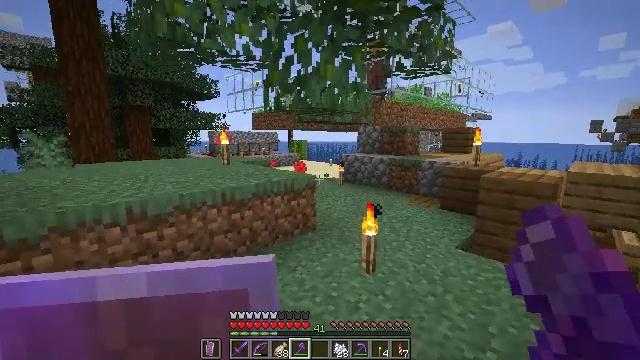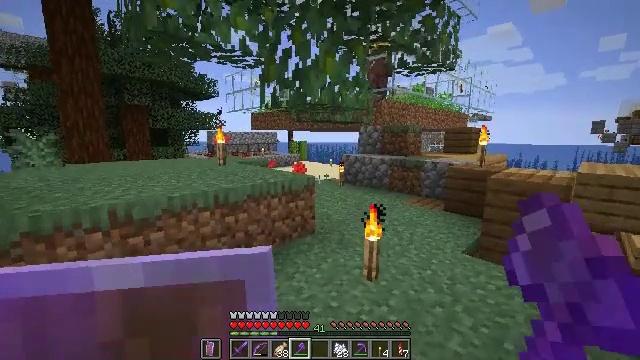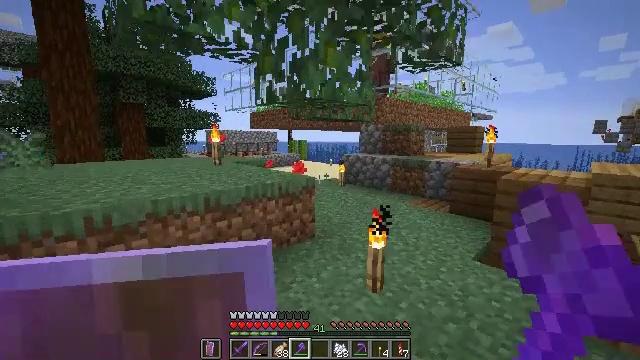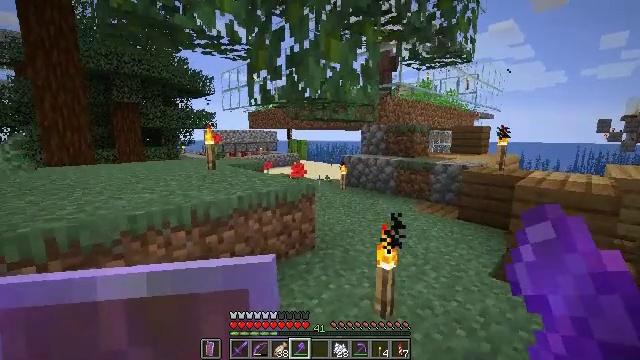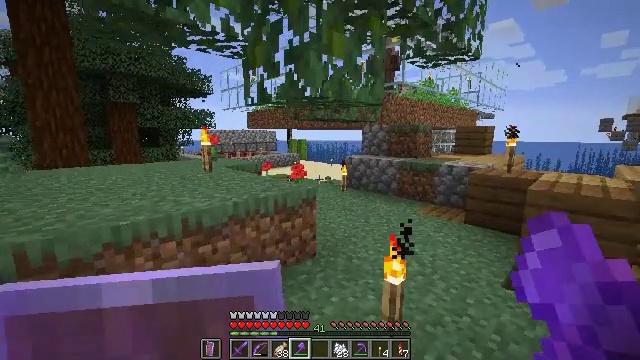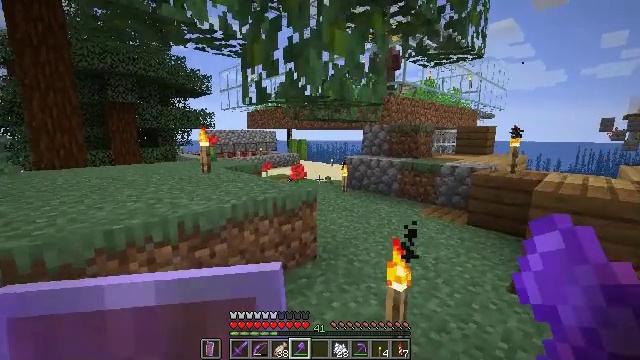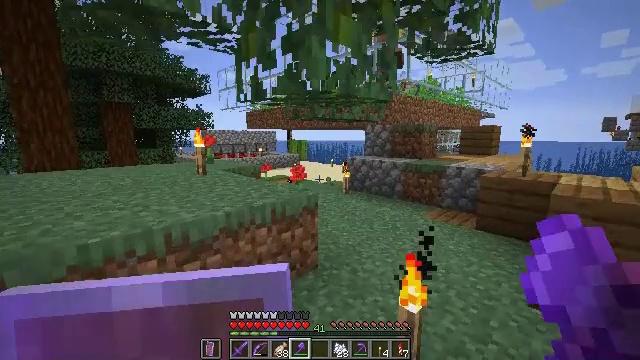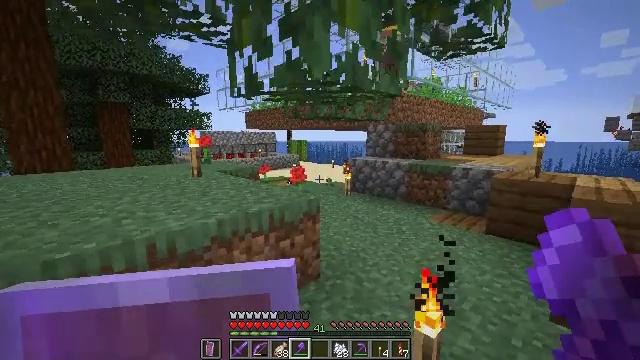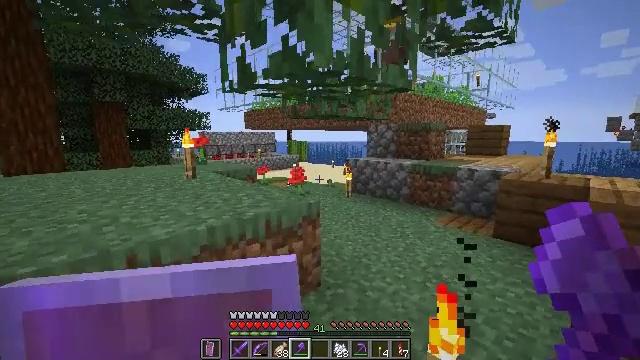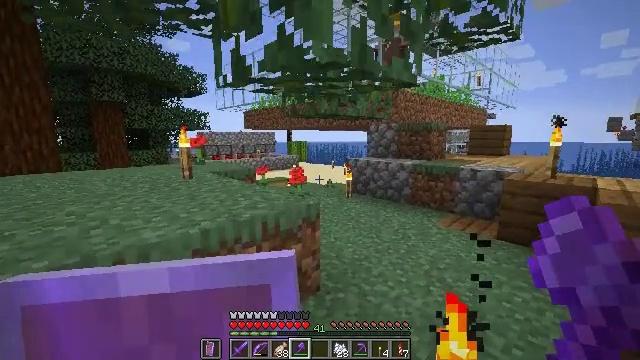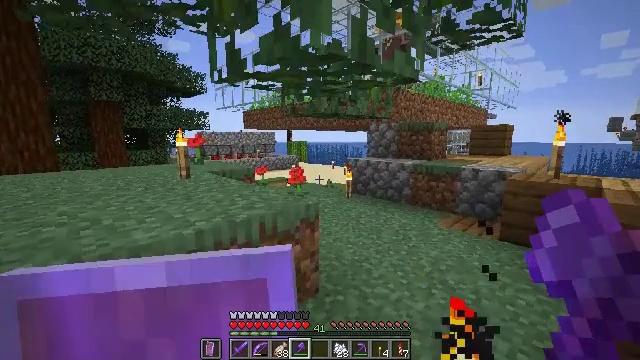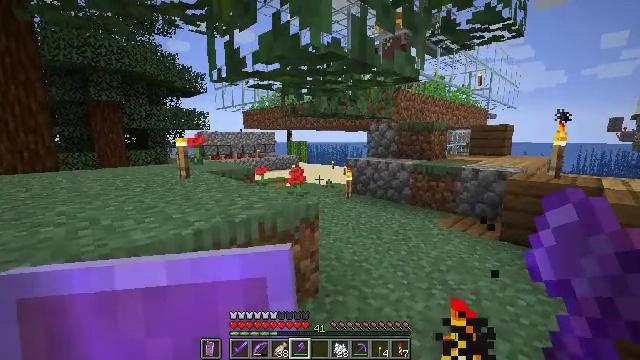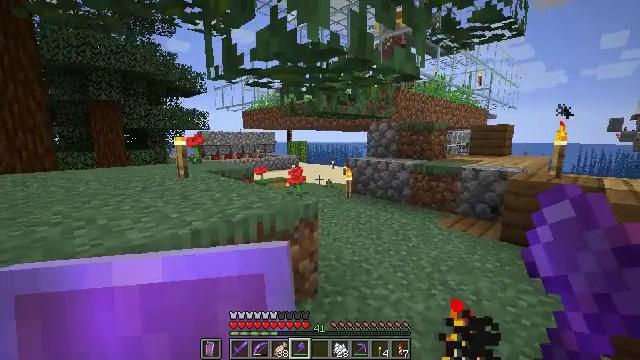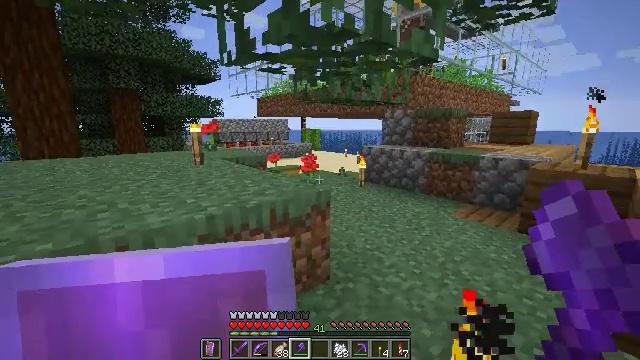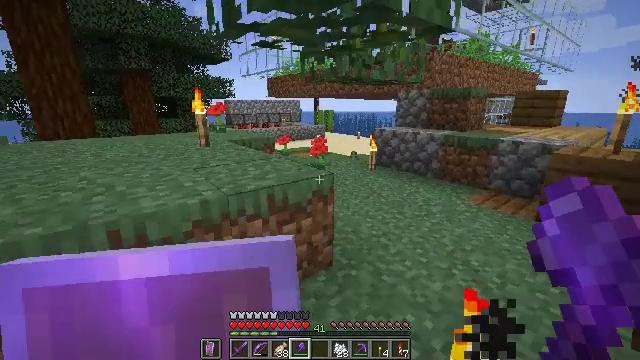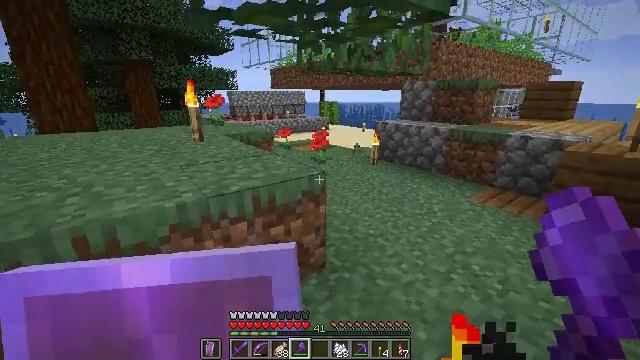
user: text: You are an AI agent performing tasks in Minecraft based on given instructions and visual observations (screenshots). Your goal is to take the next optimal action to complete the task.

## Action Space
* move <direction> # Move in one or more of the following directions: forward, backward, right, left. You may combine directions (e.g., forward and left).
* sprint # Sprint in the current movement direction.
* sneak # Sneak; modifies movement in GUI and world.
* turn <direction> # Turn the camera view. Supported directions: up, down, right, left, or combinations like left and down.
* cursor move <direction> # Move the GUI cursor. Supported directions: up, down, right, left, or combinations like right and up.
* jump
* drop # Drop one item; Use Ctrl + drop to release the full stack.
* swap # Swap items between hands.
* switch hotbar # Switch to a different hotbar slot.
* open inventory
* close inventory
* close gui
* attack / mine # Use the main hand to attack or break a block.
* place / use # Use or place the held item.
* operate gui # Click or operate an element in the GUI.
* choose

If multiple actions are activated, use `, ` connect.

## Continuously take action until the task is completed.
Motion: motion action
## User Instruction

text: Mine the jungle leaves to get saplings or sticks.
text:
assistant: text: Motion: move forward
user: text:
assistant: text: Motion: move forward
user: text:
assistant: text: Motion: move forward
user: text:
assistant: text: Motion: move forward
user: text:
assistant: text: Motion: move forward
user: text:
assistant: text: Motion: move forward
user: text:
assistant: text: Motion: move forward
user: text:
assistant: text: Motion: no_op
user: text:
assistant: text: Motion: no_op
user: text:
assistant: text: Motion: no_op
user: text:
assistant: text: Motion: no_op
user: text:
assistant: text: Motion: no_op
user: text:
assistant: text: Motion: move forward and move right, turn left and down
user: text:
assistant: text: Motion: move forward and move right, turn left and down
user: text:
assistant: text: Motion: move forward and move right, turn left and down
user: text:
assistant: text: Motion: move forward and move right
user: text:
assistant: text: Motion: move forward and move right, turn left
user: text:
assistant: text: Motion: move forward and move right, turn left and down
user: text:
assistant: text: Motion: move forward and move right, turn left
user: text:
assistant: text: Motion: move forward and move right, turn left
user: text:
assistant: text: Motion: move forward and move right
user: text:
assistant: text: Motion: move forward and move right
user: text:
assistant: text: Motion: move forward and move right
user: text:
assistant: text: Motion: move forward
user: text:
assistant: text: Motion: move forward
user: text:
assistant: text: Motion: move forward
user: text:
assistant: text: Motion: move forward
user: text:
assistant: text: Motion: move forward
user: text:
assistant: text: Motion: move forward
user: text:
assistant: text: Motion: move forward